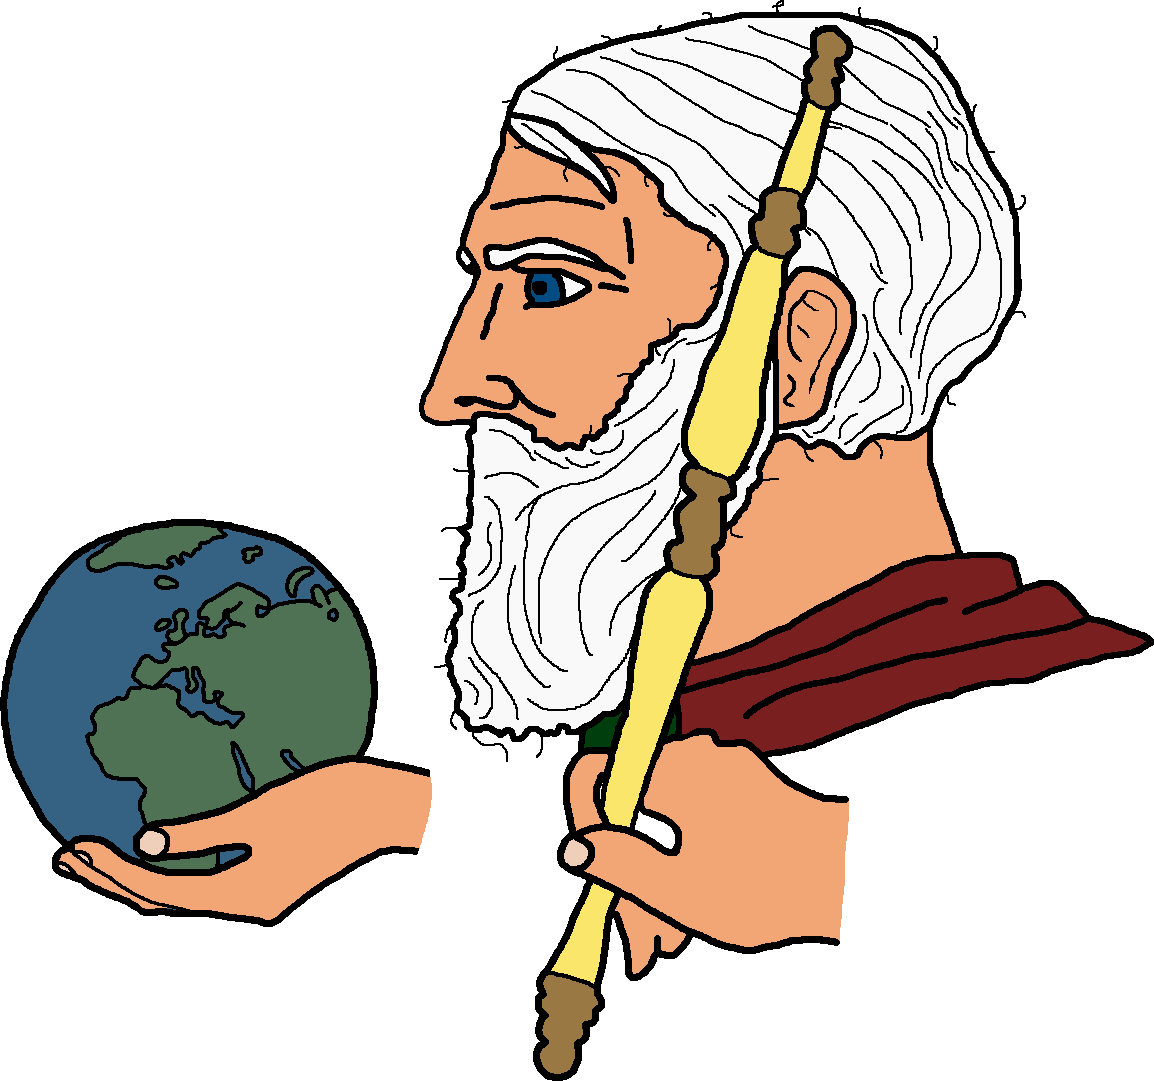
Label: 4_Yes_Chad